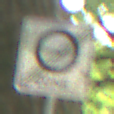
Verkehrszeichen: EndeUmweltzone
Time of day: MorningAfternoon
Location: Outdoor (RoadRail)
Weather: Clear
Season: NotSpecified
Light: Natural